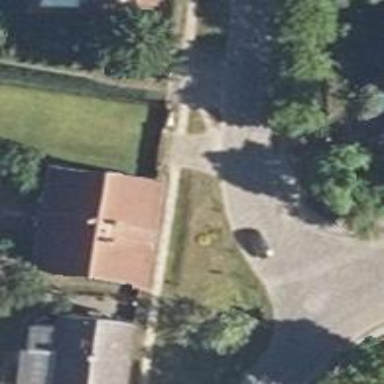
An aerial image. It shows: Residential road with sidewalk on the left side.